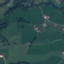
Label: Pasture